Question: I want to add a comment to a particular cell of datagridview as the image below. Can it be done?

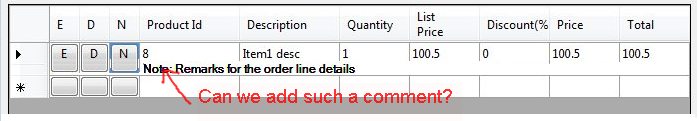
Answer: After quite some time I discovered the exact solution to prove that Matt is right.
Following is a beautiful link to do the same.
<URL>